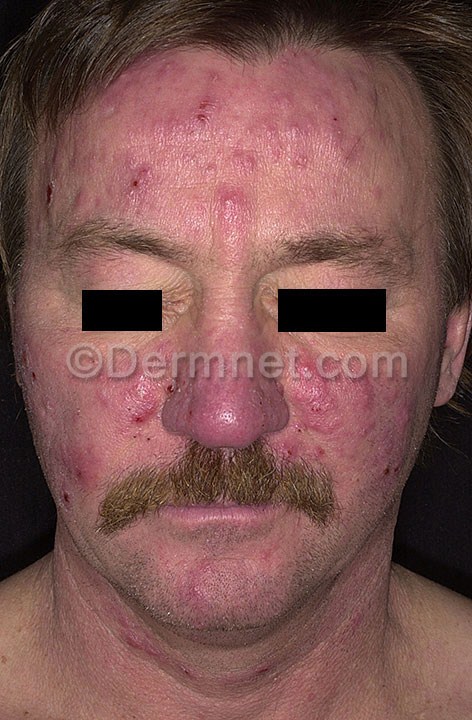
Disease: Acne and Rosacea Photos